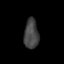
Tissue: lung
Cell type: Fibroblasts
Senescence score: 0.6016
Nuclear area (px): 419
Mean DAPI intensity: 68.737